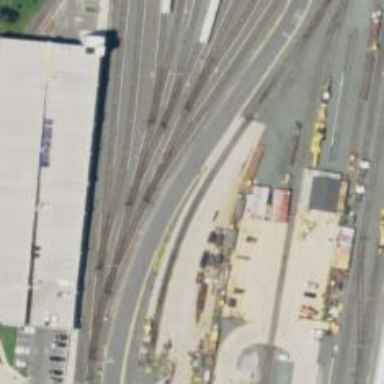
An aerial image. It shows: Electrified rail service yard.